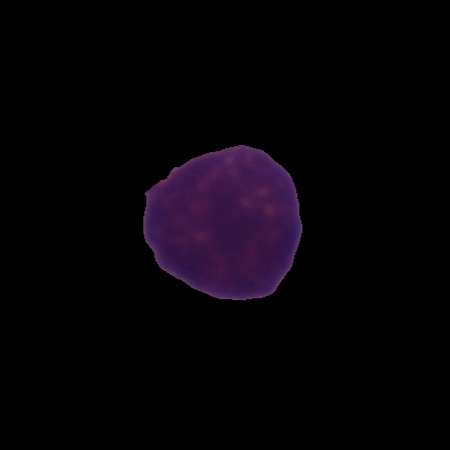
Label: healthy